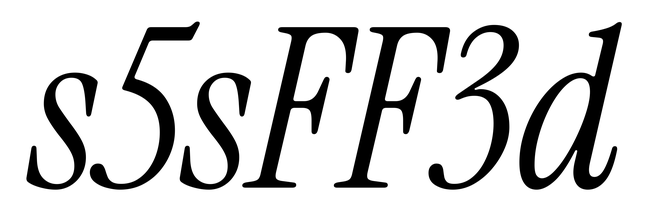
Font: InstrumentSerif-Italic